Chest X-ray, PA view. Patient: 57 years old, sex M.
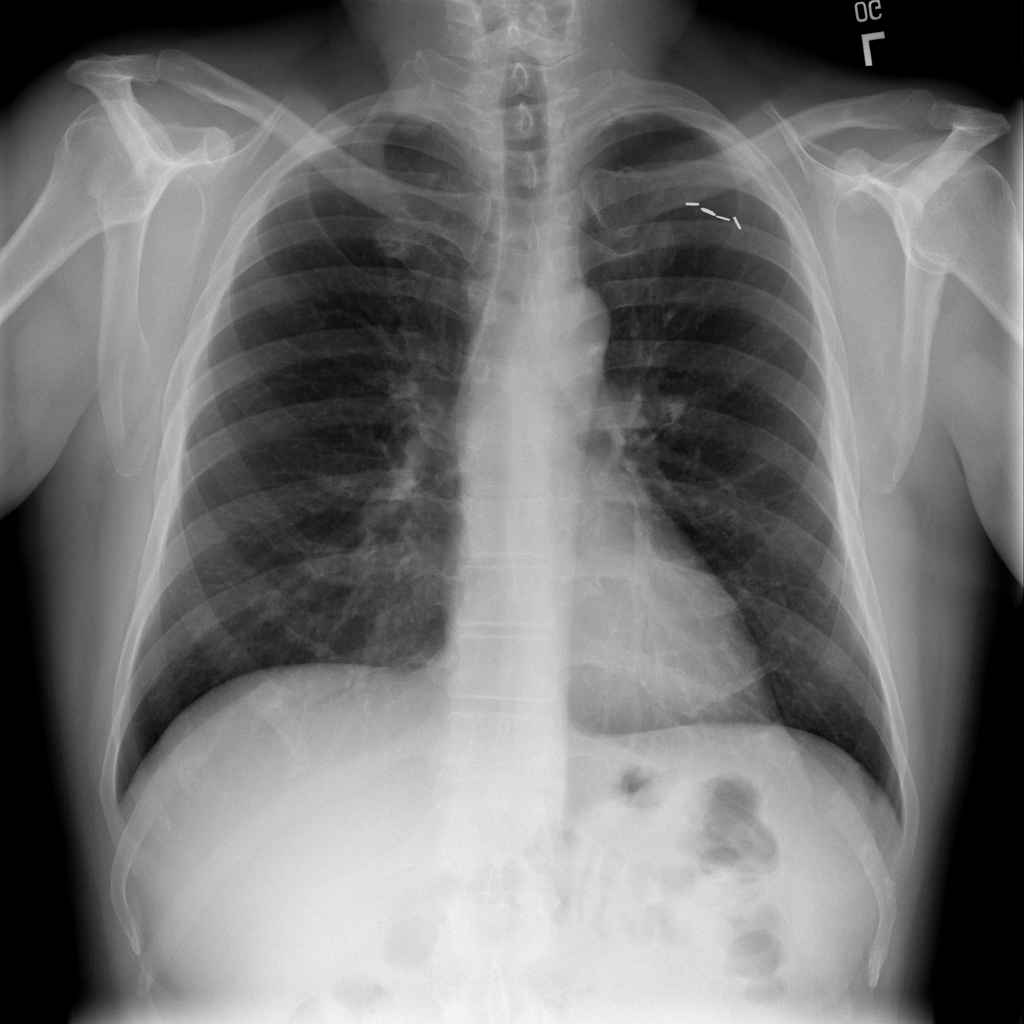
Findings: Nodule, Pleural_Thickening